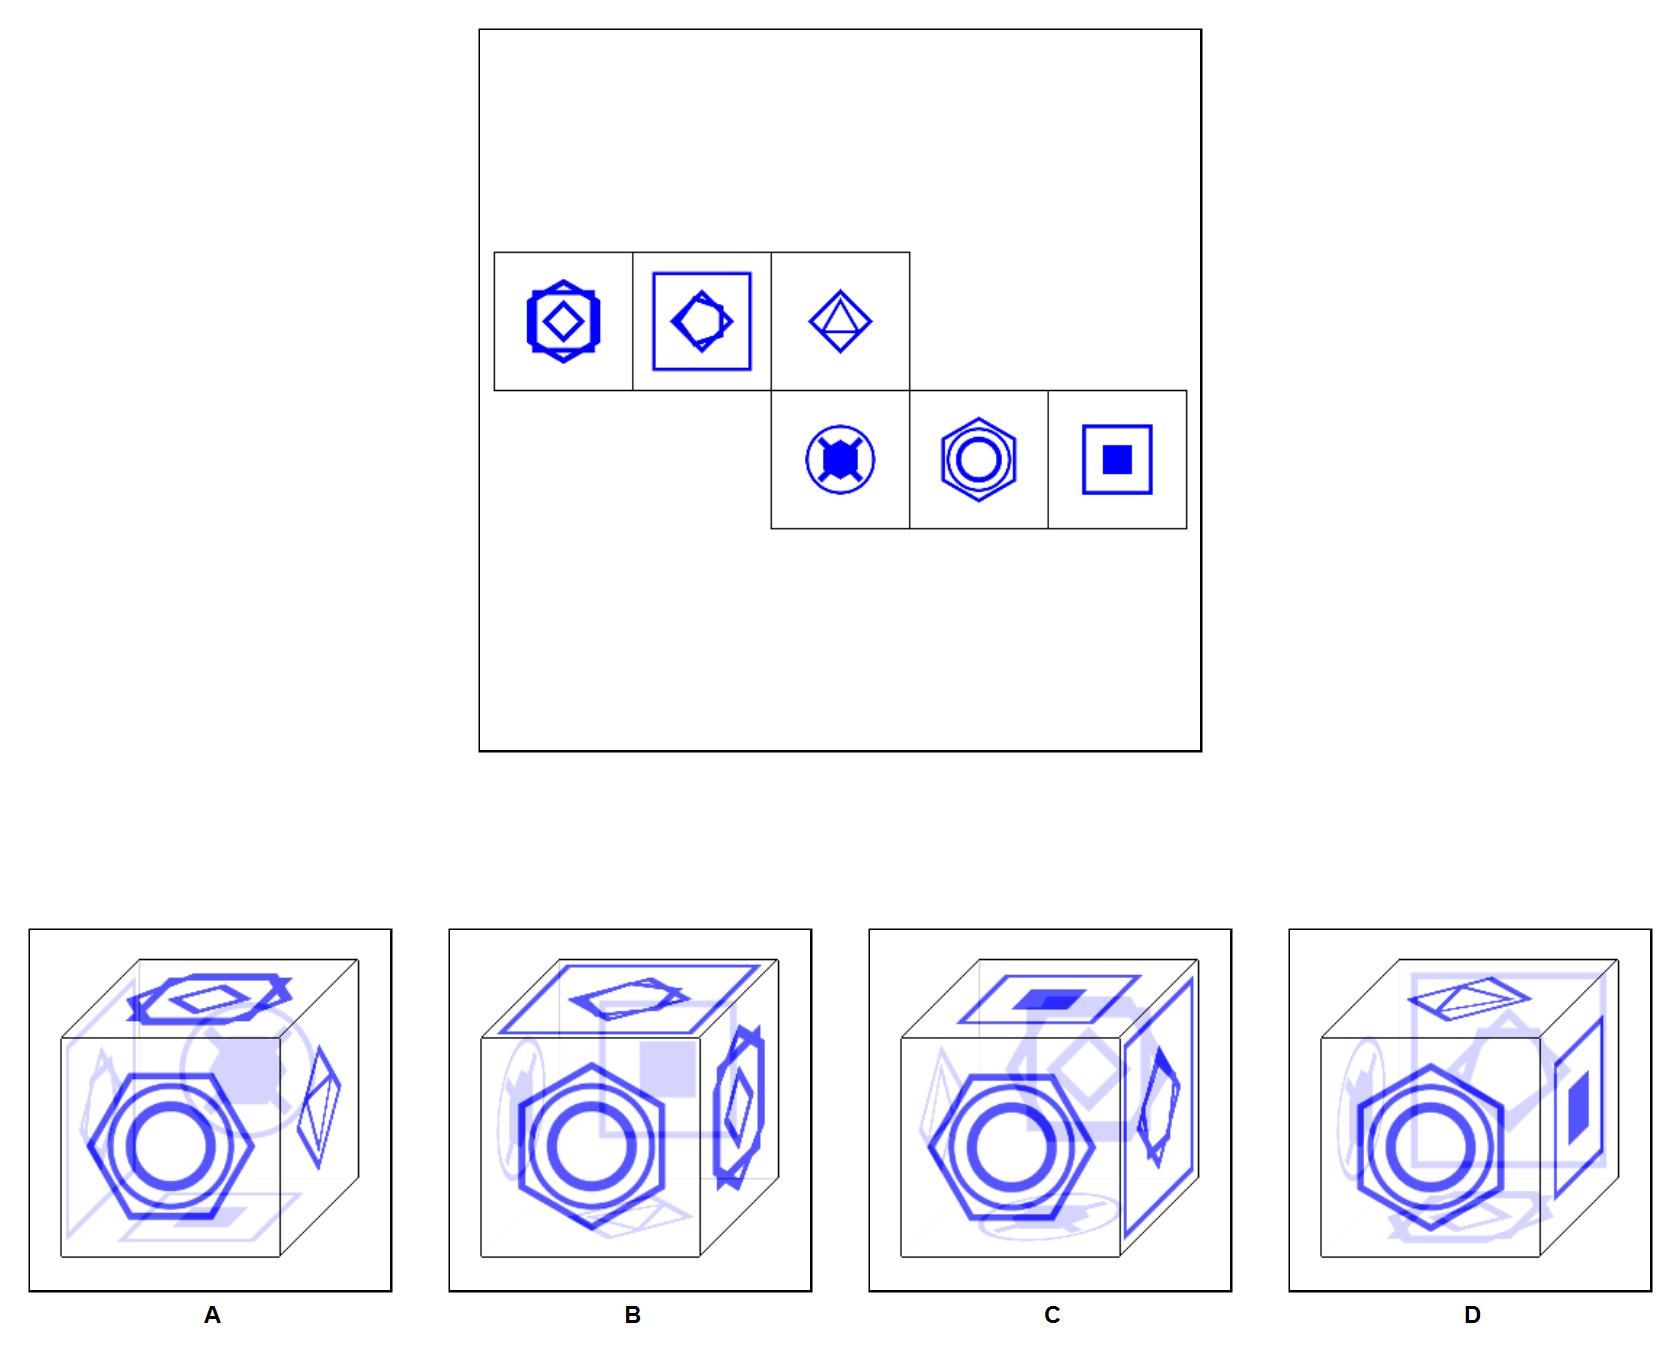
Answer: D